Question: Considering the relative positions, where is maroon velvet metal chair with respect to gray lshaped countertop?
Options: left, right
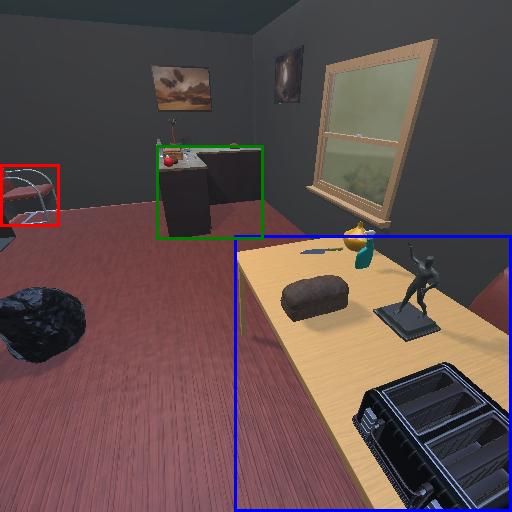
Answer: left